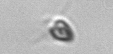
Label: Pyramimonas